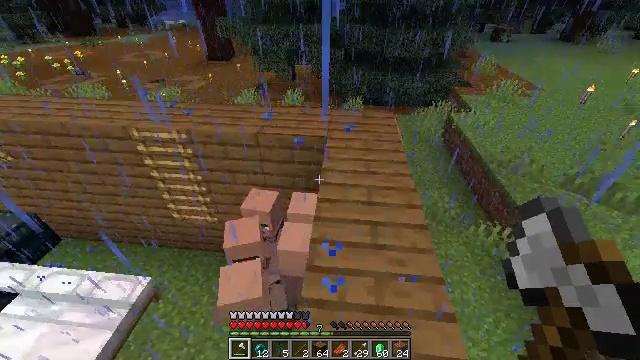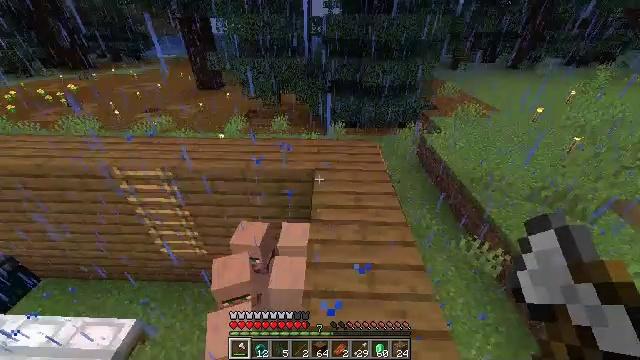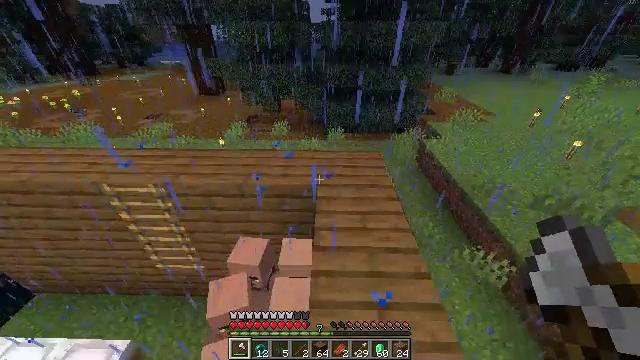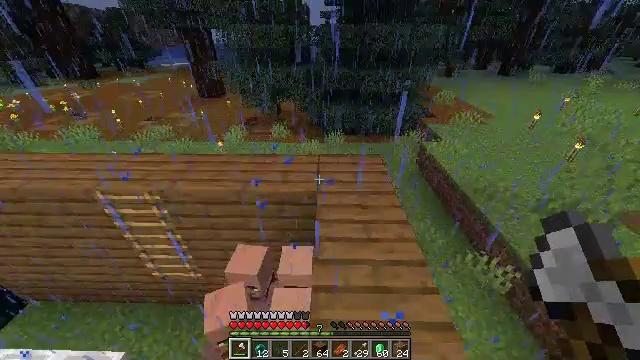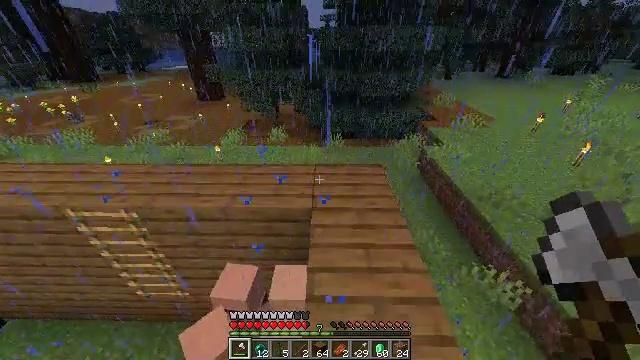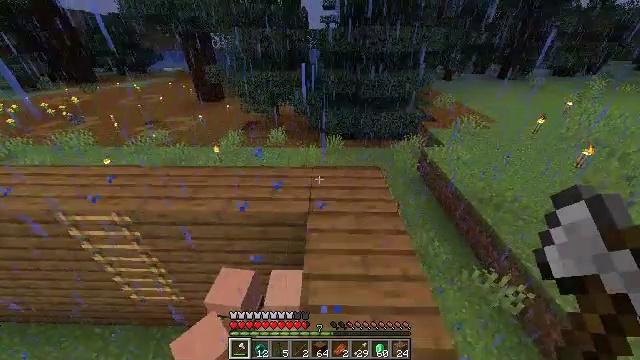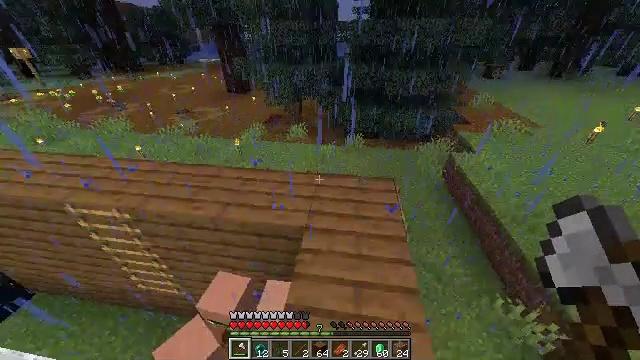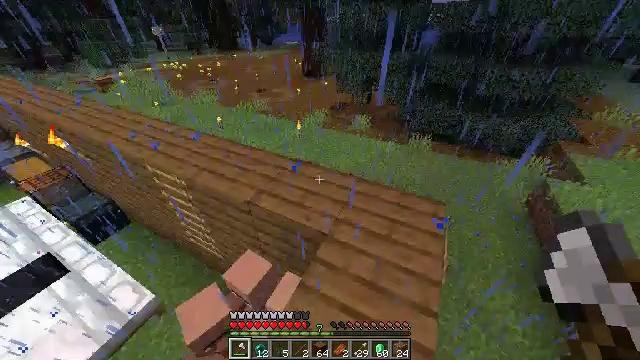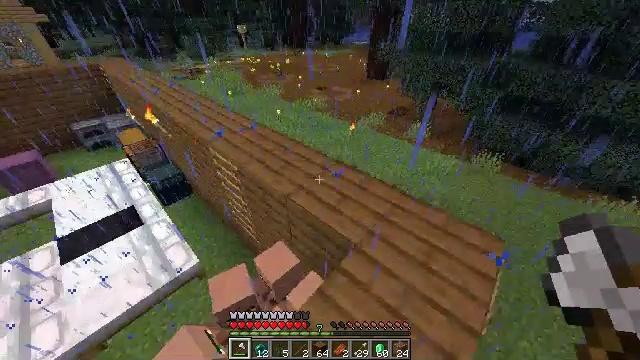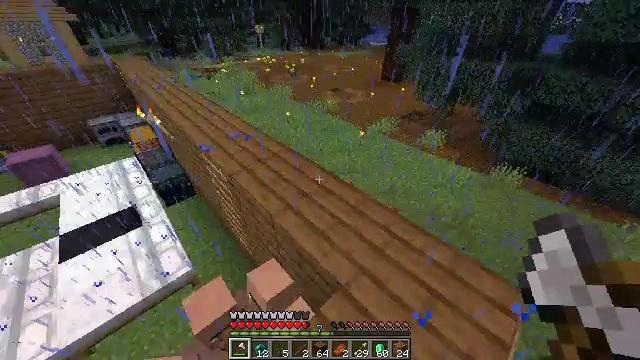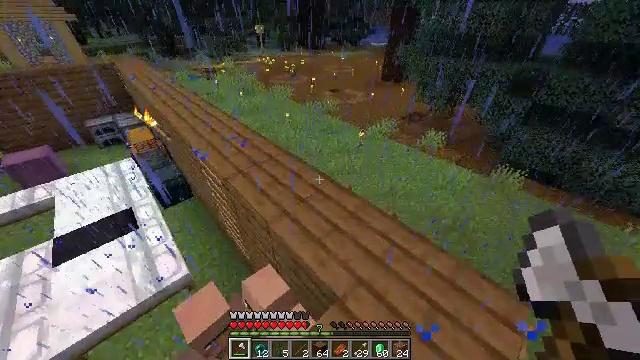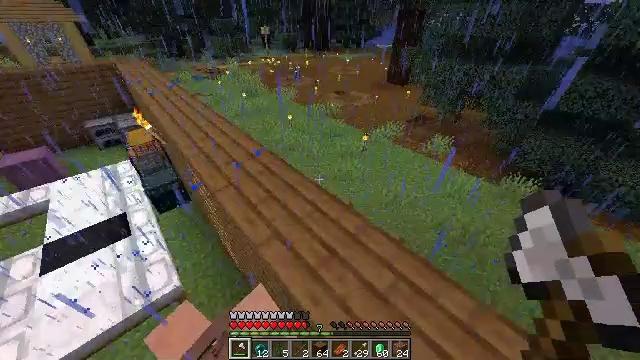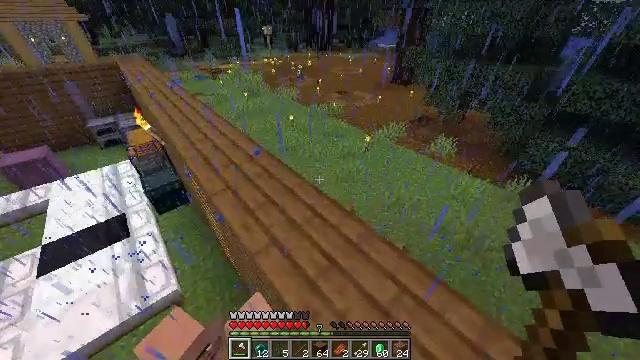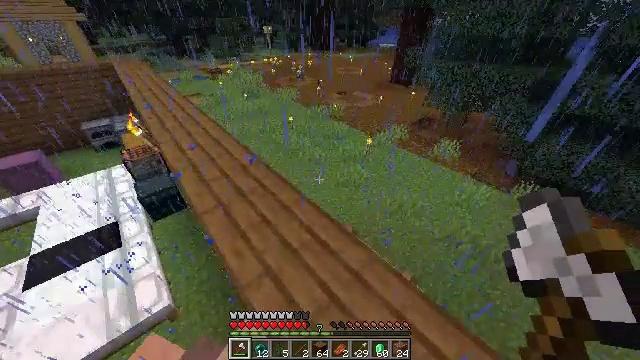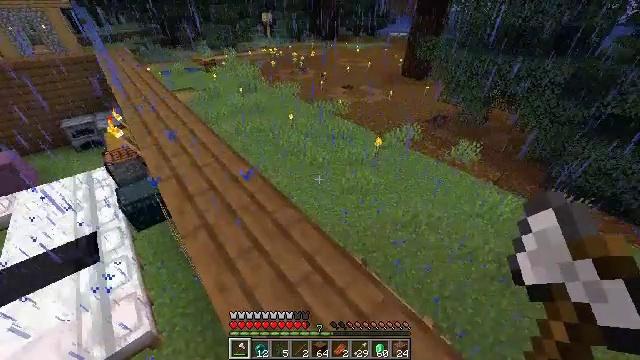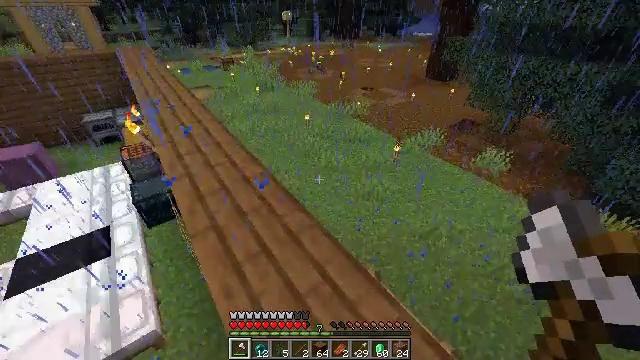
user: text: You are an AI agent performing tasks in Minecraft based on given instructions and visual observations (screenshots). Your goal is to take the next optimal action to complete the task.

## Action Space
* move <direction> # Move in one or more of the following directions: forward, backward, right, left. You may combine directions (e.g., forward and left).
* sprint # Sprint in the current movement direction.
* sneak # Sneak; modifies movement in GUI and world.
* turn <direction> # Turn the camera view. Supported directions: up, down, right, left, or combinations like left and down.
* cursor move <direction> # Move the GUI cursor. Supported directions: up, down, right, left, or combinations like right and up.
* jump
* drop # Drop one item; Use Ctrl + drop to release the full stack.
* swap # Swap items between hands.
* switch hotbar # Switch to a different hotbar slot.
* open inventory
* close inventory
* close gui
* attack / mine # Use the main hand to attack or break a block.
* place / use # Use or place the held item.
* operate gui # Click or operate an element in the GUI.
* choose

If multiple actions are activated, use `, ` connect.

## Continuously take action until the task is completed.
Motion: motion action
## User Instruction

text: Generate an ender pearl.
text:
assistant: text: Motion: move forward, sprint, turn right and up
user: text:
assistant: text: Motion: move forward, sprint
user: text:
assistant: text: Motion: move forward, sprint
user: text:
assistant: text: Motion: move forward and move right, sprint
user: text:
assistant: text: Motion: move forward and move right, sprint
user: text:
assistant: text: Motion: move forward and move right, sprint, turn left and down
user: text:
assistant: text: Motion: move forward and move right, sprint, turn left and down
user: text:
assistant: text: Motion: move forward, sprint, turn left
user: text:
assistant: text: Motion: move forward, sprint, turn left
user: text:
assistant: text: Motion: move forward, sprint
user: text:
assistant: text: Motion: move forward, sprint, turn left
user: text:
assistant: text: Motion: move forward, sprint
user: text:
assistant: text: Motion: no_op
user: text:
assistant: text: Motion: no_op
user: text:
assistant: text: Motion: turn left
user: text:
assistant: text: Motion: turn left
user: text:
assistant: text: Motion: turn left
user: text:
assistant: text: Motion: turn left
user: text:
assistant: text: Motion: move forward
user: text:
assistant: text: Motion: move forward, turn left
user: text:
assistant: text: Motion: move forward, sprint, turn left
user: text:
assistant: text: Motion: move forward, sprint, turn left
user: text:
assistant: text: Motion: move forward, sprint, turn left
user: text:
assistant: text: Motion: move forward, sprint, jump
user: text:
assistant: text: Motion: move forward, sprint, turn left, jump
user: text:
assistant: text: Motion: move forward, sprint, turn left, jump
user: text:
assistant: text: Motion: move forward, sprint, turn left, jump
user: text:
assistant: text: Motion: move forward, sprint, jump
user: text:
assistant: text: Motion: move forward, sprint, jump
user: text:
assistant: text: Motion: move forward, sprint, jump